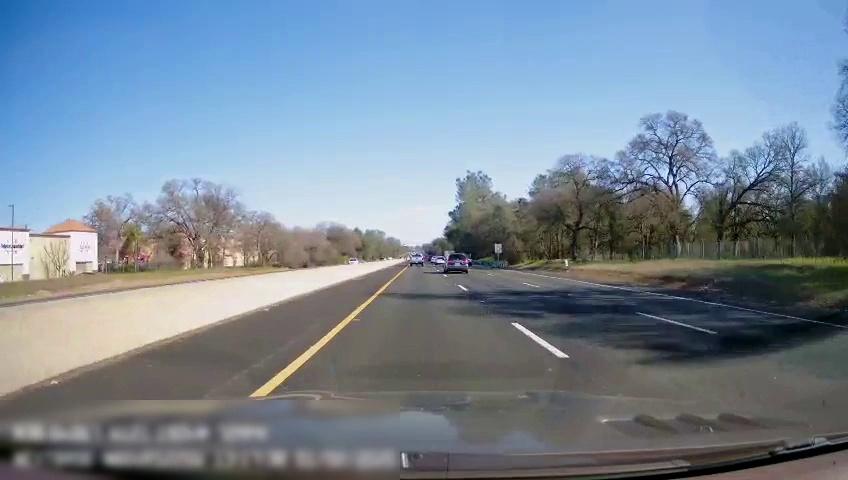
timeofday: Day
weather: Sunny
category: Drivable Space
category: Drivable Space
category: Vehicles | SUV
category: Vehicles | Truck
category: Lanes | Current Lane
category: Lanes | Current Lane
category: Lanes | Current Lane
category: Lanes | Alternate Lane